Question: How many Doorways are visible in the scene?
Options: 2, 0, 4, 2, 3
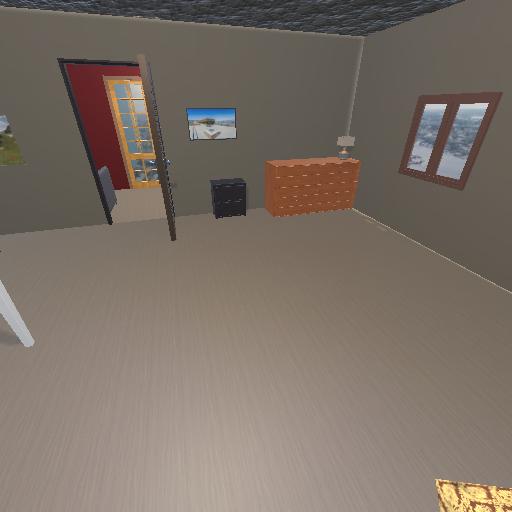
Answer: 2